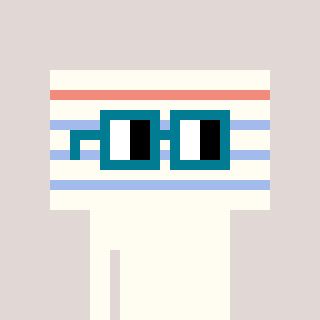
a pixel art character with square dark green glasses, a empty notebook page-shaped head and a redpinkish-colored body on a warm background